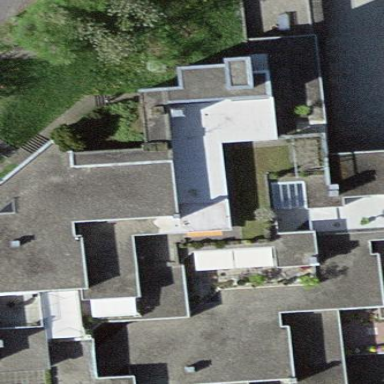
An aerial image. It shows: Part of building is shown in the image.